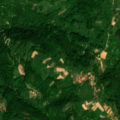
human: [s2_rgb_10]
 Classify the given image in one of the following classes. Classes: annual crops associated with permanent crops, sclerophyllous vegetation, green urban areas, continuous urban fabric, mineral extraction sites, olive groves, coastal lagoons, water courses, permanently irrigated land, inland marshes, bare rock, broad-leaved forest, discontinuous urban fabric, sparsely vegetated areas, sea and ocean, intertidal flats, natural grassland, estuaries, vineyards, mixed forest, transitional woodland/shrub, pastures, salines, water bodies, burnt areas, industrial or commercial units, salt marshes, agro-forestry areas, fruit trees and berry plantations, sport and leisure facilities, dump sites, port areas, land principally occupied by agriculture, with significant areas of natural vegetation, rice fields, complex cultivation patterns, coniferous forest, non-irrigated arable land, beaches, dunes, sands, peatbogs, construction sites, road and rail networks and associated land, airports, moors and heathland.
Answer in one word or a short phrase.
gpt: land principally occupied by agriculture, with significant areas of natural vegetation, broad-leaved forest